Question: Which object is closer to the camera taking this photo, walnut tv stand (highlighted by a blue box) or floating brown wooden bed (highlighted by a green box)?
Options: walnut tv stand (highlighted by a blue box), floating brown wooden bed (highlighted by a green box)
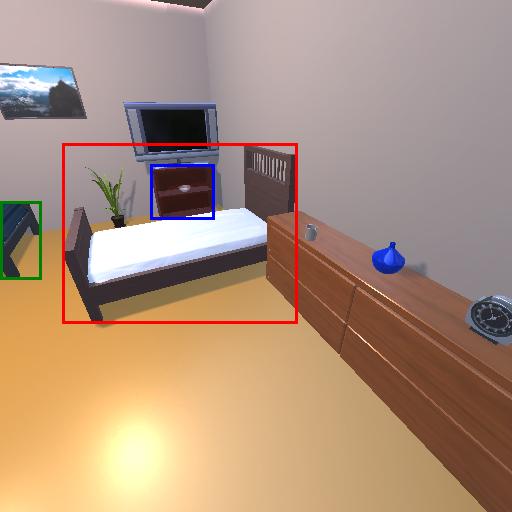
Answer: walnut tv stand (highlighted by a blue box)